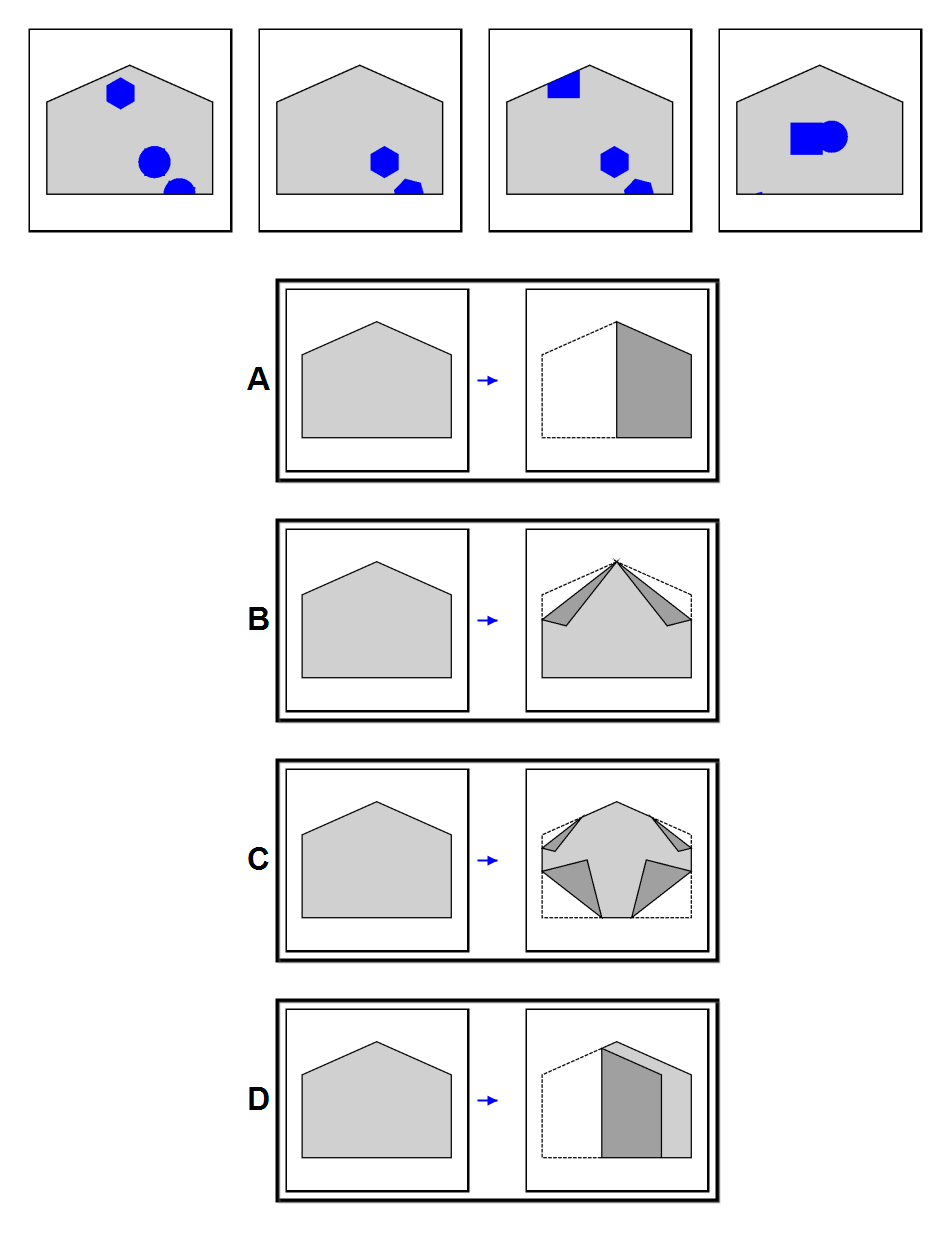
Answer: C